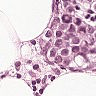
Metastatic tissue present: yes